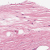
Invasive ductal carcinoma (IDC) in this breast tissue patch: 0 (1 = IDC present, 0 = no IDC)